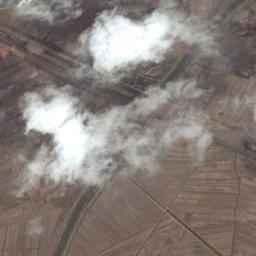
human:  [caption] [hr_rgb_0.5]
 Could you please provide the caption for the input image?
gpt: A white cloud floats above the forest and river .

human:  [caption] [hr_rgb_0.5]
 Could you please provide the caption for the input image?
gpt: The cumulus clouds are located above the khaki farmland .

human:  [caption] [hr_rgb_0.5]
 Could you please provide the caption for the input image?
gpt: White clouds on brown fields .

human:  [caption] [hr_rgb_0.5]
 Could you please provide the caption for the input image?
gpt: The white cloud is above bare farmland .

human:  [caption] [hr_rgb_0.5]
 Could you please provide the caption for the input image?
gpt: A few pieces of white clouds over some brown farmlands .